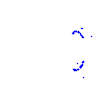
Particle: kaon